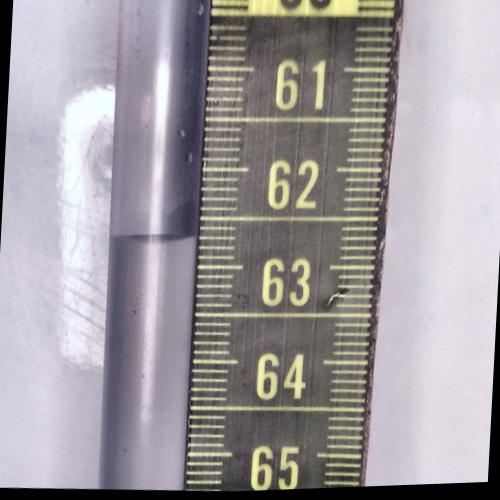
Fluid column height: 62.7 cm